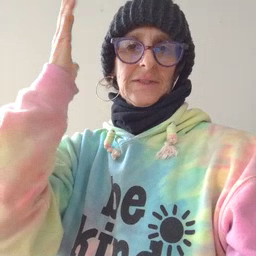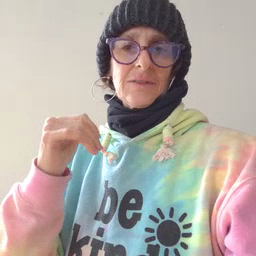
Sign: tree